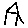
Label: house